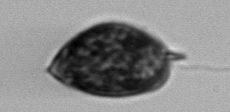
Label: Prorocentrum_micans